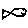
Label: fish